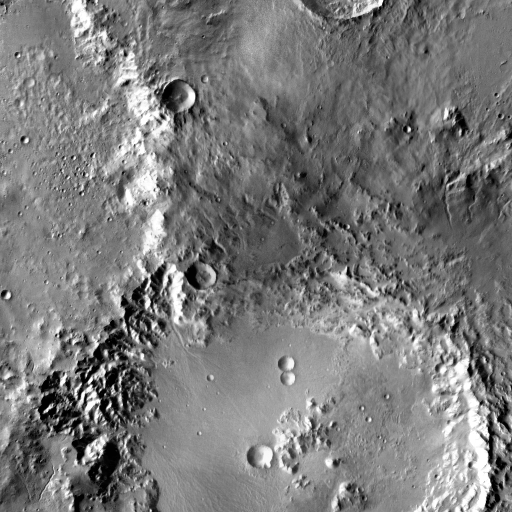
Crater classes present: Background, Other, Buried, Secondary